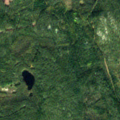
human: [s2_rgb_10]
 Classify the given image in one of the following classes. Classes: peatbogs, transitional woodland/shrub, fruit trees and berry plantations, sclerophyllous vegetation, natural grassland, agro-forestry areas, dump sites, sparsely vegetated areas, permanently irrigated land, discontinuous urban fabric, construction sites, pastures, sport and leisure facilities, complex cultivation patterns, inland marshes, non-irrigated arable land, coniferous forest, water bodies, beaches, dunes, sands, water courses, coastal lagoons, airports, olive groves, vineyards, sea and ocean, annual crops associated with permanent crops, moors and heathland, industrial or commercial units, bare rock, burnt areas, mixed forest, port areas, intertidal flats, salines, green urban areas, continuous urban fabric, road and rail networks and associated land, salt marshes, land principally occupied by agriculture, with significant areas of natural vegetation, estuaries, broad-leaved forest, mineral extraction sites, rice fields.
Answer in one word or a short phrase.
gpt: coniferous forest